Question: I want to create a stacked bar chart but I want the colors to be decided based on count. For instance, if I have 5 bars and each bar has 3 categories, the default way to color the bar chart is by category. (for instance, category 1 is red, category 2 is blue and category 3 is green). However, what I want is: if for bar 1, category 1 has the highest count, that would be red. Similarly, if for bar 2, category 3 has the highest count, I would want category 3 of the second bar to be colored red. Is there any way for me to do this? I can use R/Excel/Numbers/any other software.
This is what I currently have, and I want the color to be dictated by frequency(almost like a heatmap)

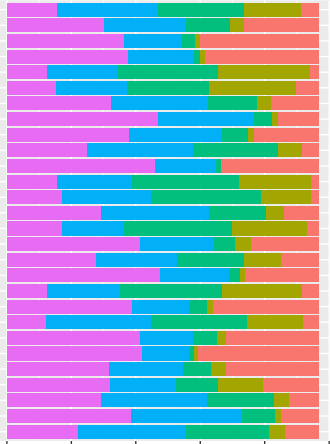
Answer: This is straightforward in R.
If we have some data like this:
'''
set.seed(69)
df <- data.frame(category = sample(LETTERS, 200, TRUE))
'''
We can do:
'''
library(ggplot2)
ggplot(df, aes(x = category)) +
geom_bar(aes(fill = ..count..), color = "black") +
scale_fill_gradientn(colours = c("forestgreen", "gold", "red"))
'''
<URL>
---
It seems from the OP's supplementary information that the data is something like this:
'''
set.seed(69)
data <- data.frame(Question = rep(LETTERS[1:5], each = 5),
Response = rep(c("Strongly disagree", "Disagree", "Neutral",
"Agree", "Strongly agree"), 5),
Frequency = as.vector(replicate(5, {
x <- sample(10:30, 5, TRUE); x / sum(x)})))
'''
In which case, we could do something like this:
'''
ggplot(data = data, aes(y = Question, x = Frequency)) +
geom_col(aes(fill = Frequency)) +
geom_text(aes(label = stringr::str_wrap(Response, 10)),
position = position_stack(vjust = 0.5)) +
scale_fill_gradientn(colours = c("forestgreen", "gold", "red"))
'''
<URL>
---
A further request by the OP...
'''
ggplot(data = data, aes(y = Question, x = Frequency)) +
geom_col(aes(fill = Question, alpha = Frequency)) +
geom_text(aes(label = stringr::str_wrap(Response, 10)),
position = position_stack(vjust = 0.5)) +
scale_fill_manual(values = c("deepskyblue4", "forestgreen", "gold",
"orange", "red"),
name = "Question") +
scale_alpha_continuous(guide = "none") +
theme_minimal() +
theme(panel.grid = element_blank())
'''
<URL>
<URL>